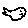
Label: fish